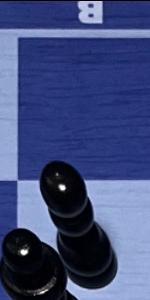
Label: Pawn_Black